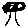
Label: tree